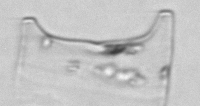
Label: Eucampia